Question: What can be created?
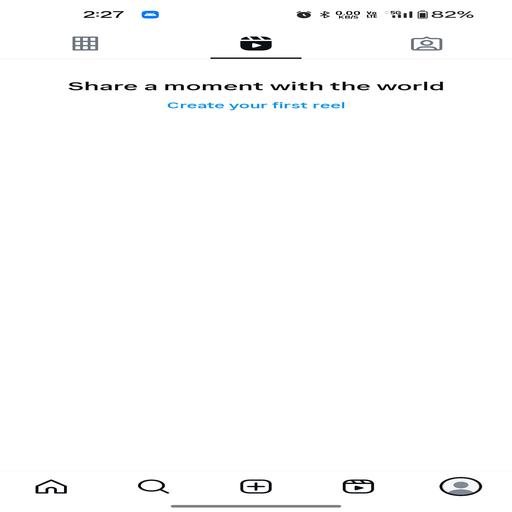
Answer: A first reel